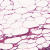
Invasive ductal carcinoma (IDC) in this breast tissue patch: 0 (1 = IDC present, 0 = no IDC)